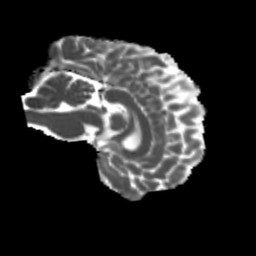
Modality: MD
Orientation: sagittal
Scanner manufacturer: siemens
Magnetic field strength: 3 T
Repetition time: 4 s
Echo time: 0.0594 s